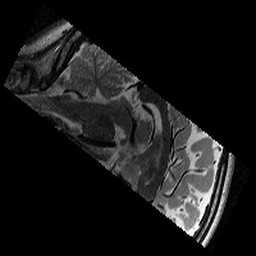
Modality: T2w
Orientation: sagittal
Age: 12
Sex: female
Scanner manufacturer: siemens
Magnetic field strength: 3 T
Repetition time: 9.23 s
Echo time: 0.067 s